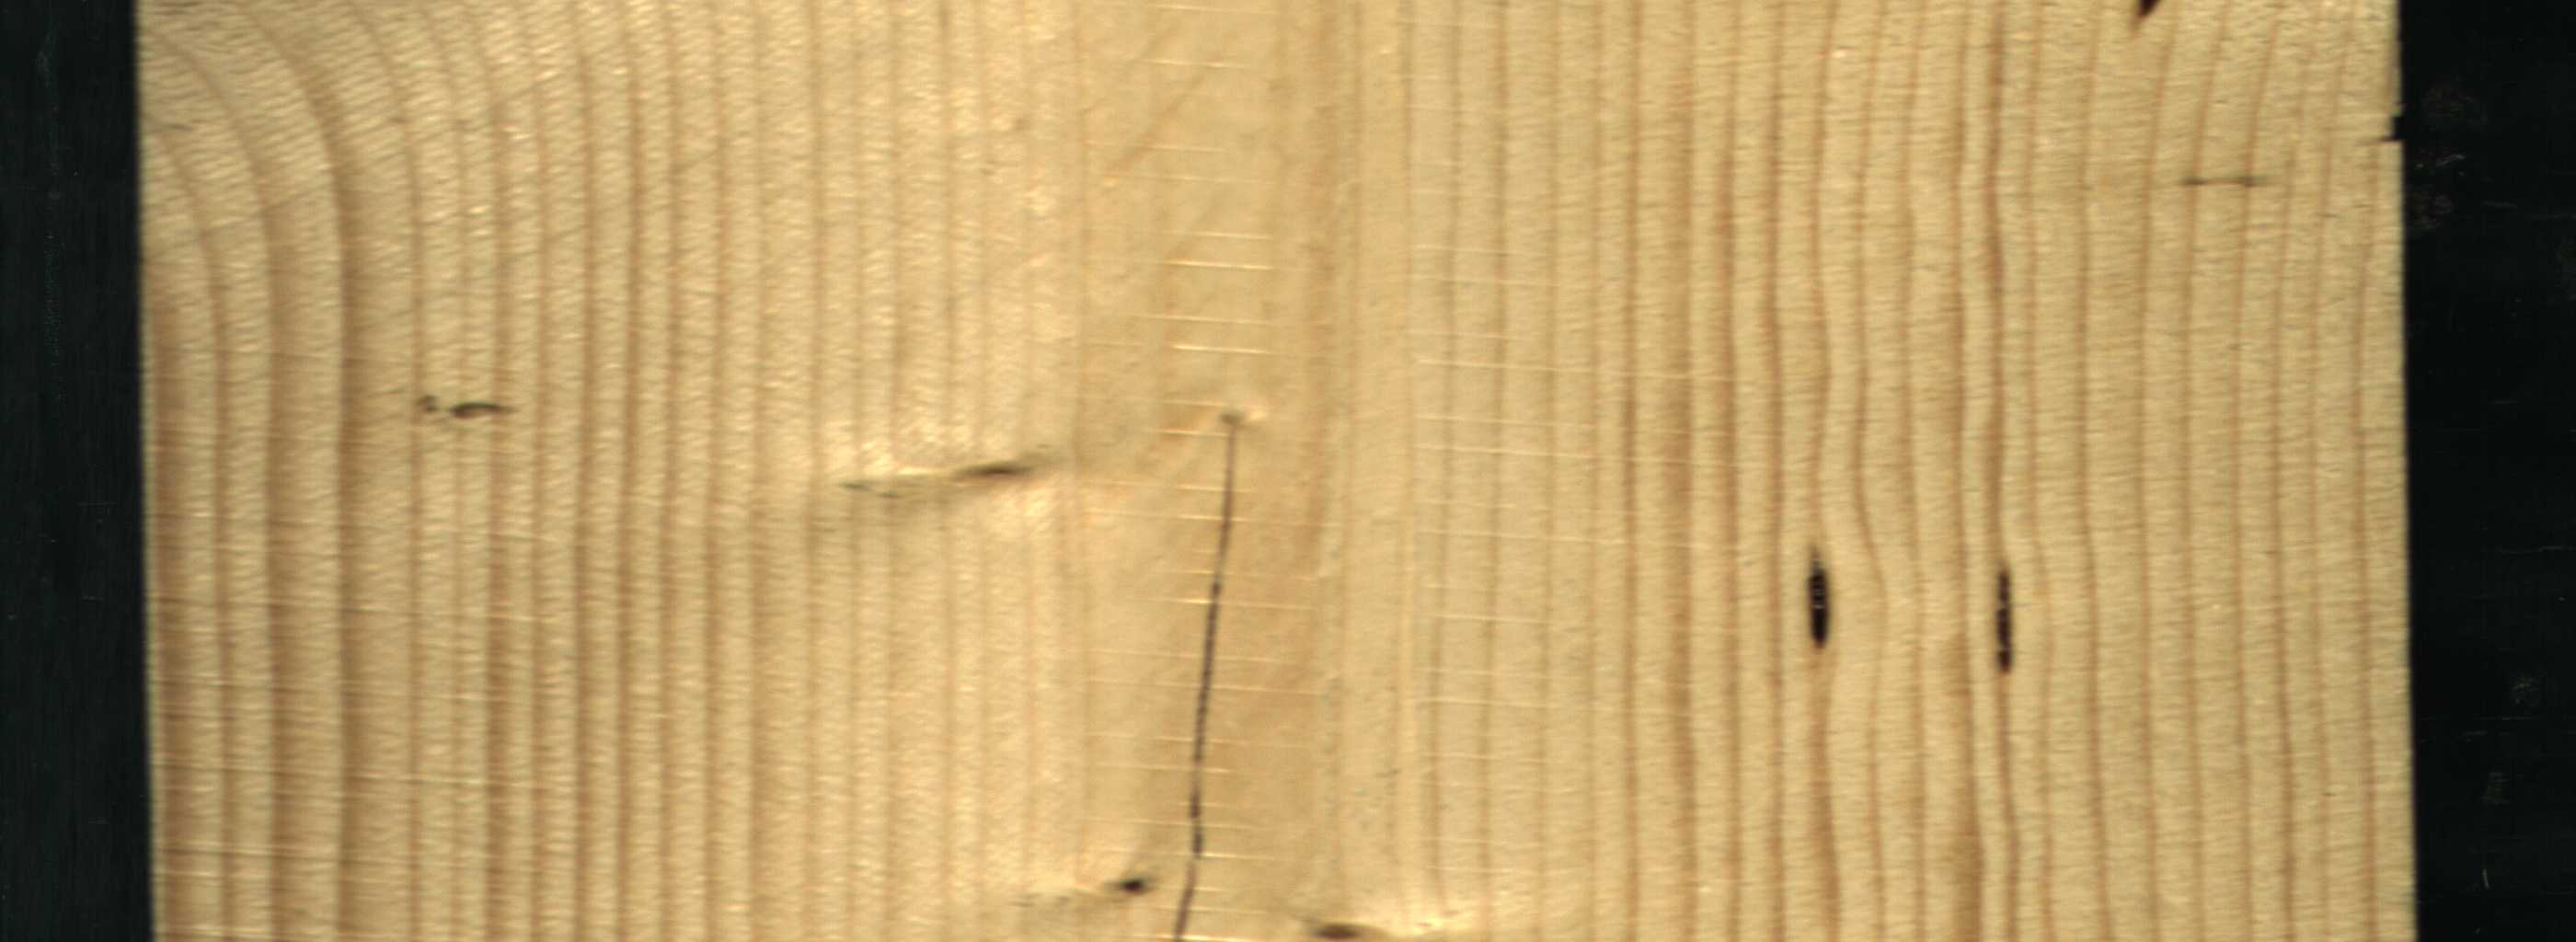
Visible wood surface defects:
resin
resin
resin
Crack
Dead_Knot
Live_Knot
Live_Knot